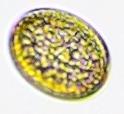
Label: Coscinodiscus